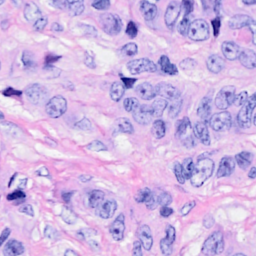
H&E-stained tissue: Breast